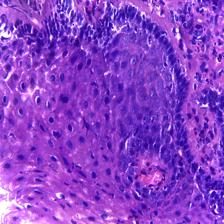
Diagnosis: OSCC